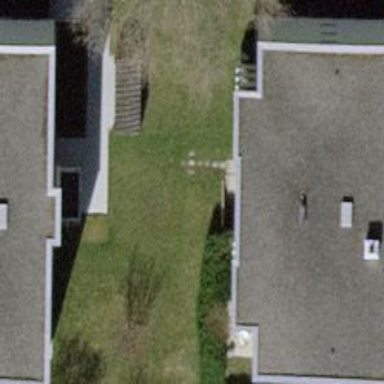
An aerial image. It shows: Apartment building with flat roof design.